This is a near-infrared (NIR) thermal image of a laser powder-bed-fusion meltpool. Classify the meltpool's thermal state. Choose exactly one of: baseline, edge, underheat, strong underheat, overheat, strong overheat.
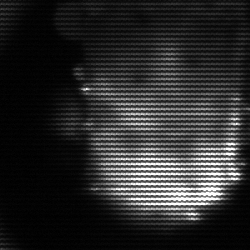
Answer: baseline